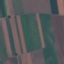
Label: AnnualCrop